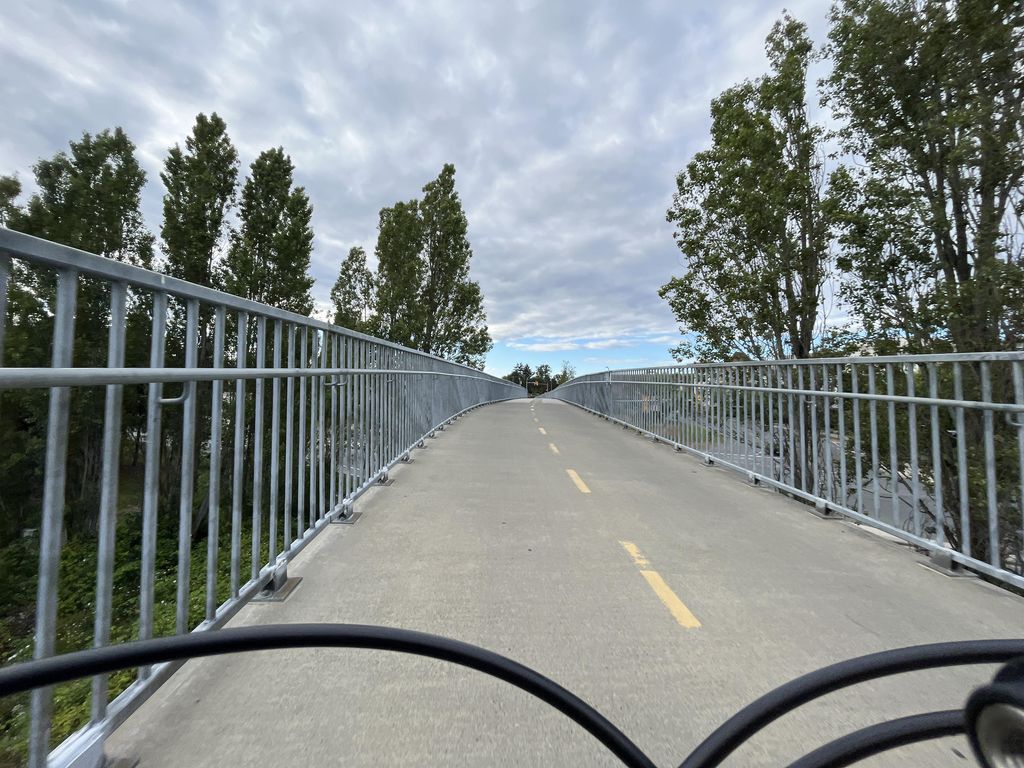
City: victoria